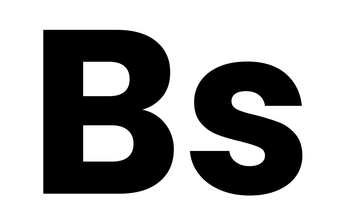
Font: Poppins-Bold